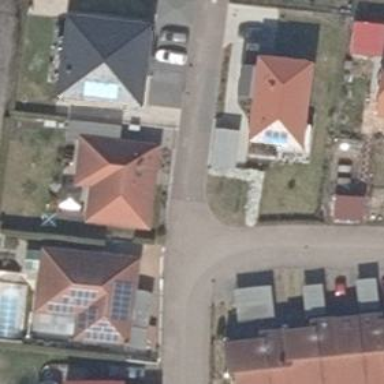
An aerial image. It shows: Residential road.